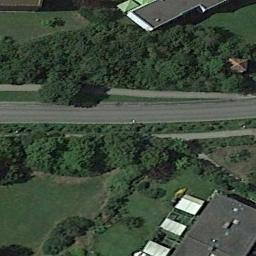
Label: freeway